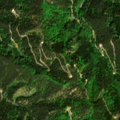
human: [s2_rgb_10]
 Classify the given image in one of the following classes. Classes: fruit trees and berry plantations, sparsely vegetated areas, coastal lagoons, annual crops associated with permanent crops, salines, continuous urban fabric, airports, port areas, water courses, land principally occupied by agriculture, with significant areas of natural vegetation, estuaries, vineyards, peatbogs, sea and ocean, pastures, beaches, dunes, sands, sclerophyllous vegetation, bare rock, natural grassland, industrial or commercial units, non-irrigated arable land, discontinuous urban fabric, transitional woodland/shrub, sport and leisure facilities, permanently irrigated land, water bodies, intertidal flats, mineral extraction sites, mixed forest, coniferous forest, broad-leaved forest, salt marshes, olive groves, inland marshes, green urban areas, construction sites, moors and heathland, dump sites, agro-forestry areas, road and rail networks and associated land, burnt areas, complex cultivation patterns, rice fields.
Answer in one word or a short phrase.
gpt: coniferous forest, mixed forest